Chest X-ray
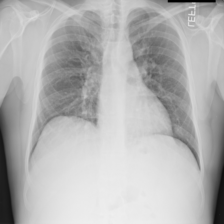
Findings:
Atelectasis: negative
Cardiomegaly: negative
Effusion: negative
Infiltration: negative
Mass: negative
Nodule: negative
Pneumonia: negative
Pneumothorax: negative
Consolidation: negative
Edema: negative
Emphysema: negative
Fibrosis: negative
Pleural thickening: negative
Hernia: negative